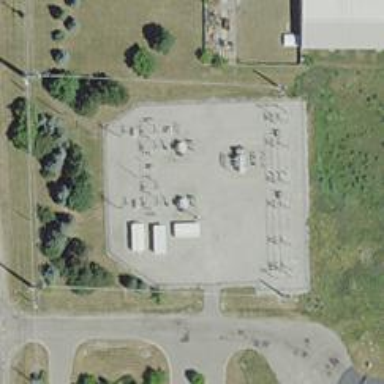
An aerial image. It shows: Switch used for power control.